Interaction volume radius: 5 \u00c5
Interaction volume height: 15 \u00c5
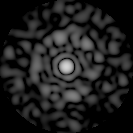
Disorder parameter: 0.8429